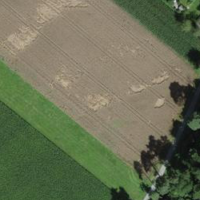
EUNIS habitat code: 52
Species observed at this site:
Filipendula ulmaria